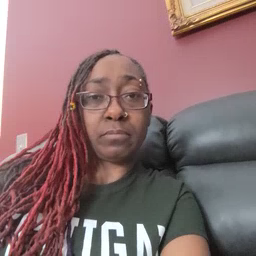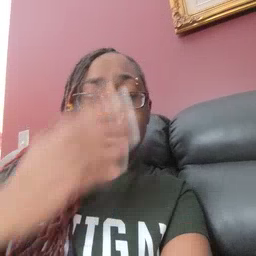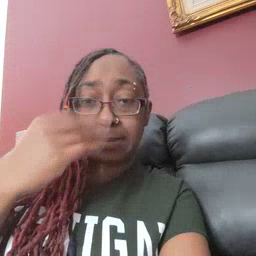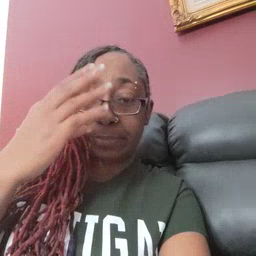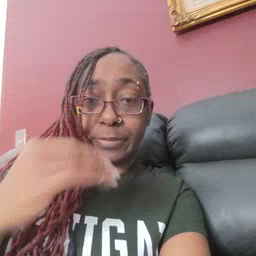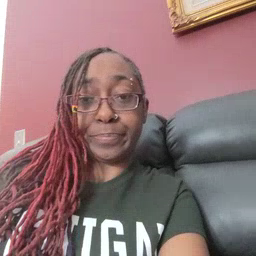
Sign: sleepy